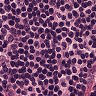
Metastatic tissue present: no